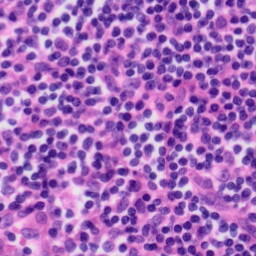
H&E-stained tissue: Tonsil